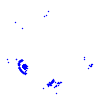
Particle: electron